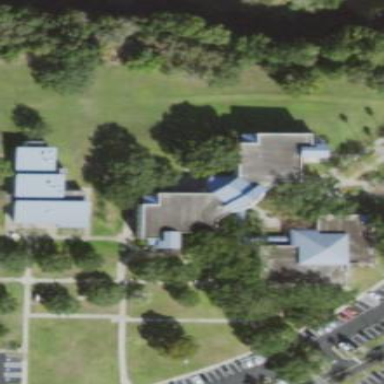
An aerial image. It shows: College building.